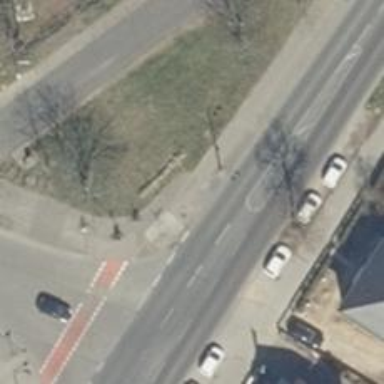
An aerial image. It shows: Sidewalk along the footway.